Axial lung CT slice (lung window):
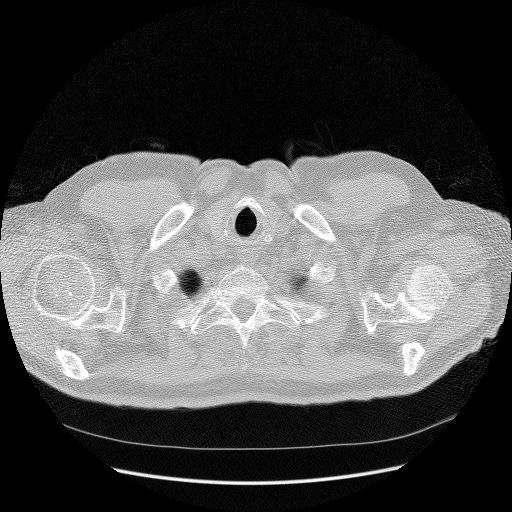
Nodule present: no